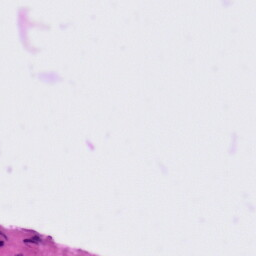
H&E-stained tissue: Tonsil